Field crop: tomato
Growth stage: 2
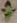
Species: solanum